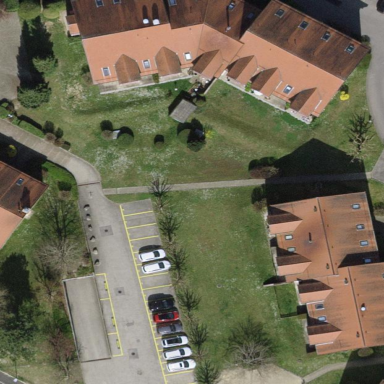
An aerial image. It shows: Residential garden area classified as leisure land.